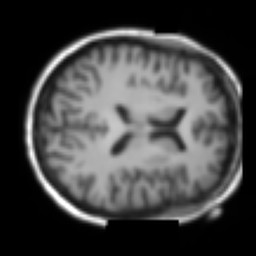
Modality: T1w
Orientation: axial